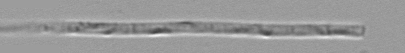
Label: Leptocylindrus